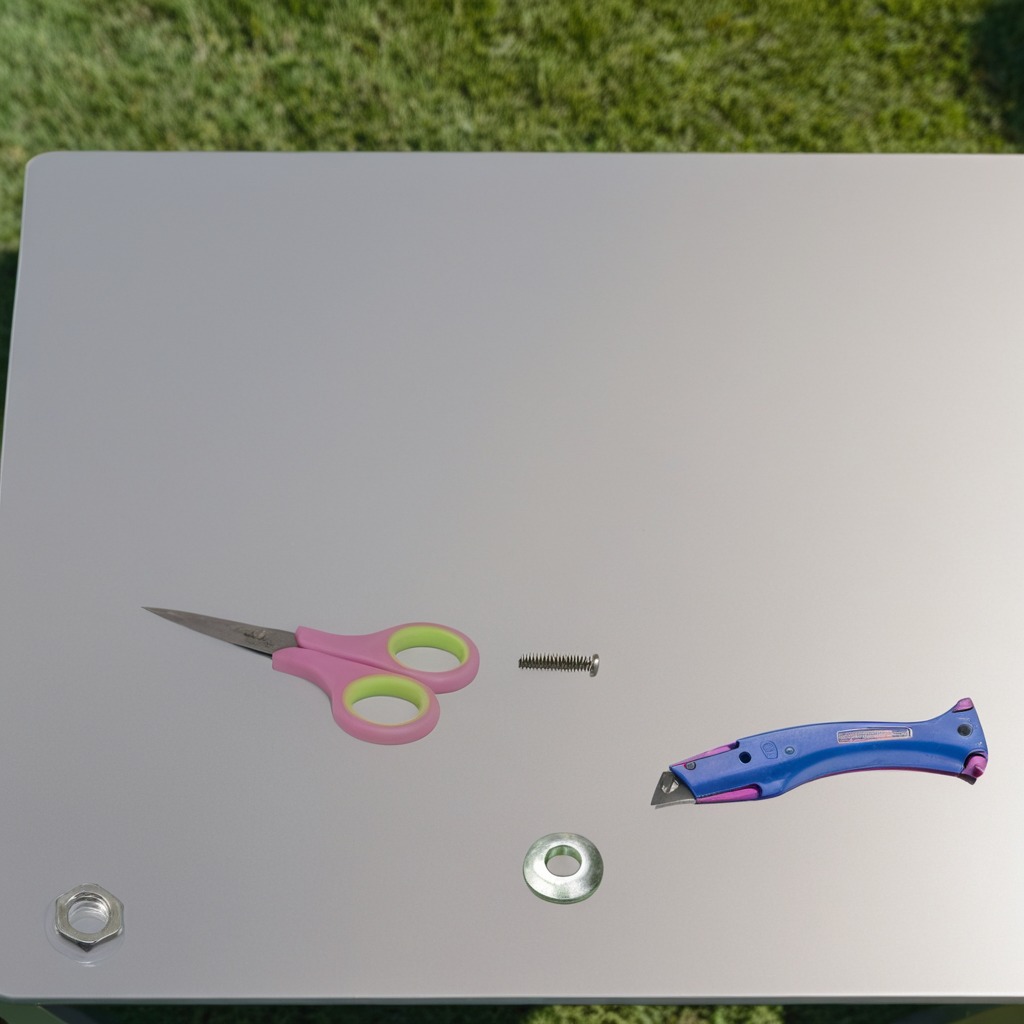
A utility knife, a flat metal washer, a coiled metal spring, a metal nut, and a pair of scissors are lying on the utility table.